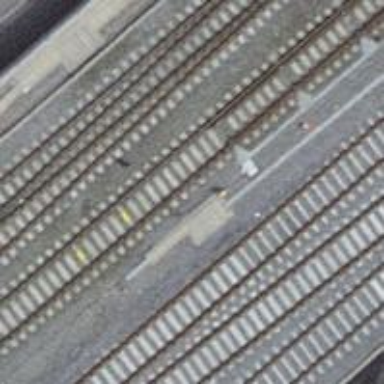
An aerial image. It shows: Railway track with contact lines for electrification.